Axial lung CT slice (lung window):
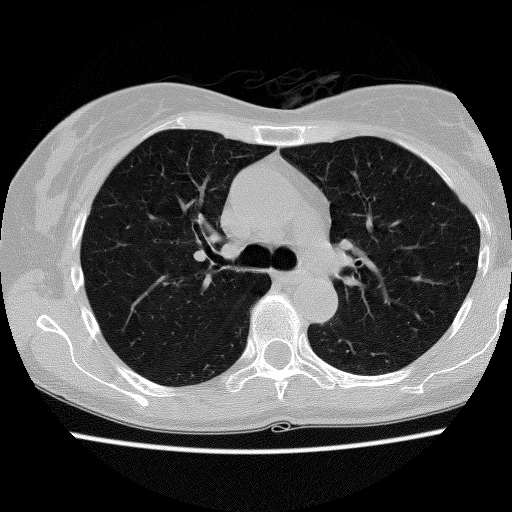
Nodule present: no